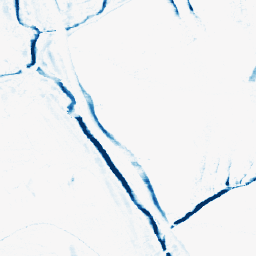
Category: morphological
Decomposition family: morphological_rect
Decomposition parameters: operation: closing
width: 10
height: 3
Upsampling method: area
Upsampling parameters: scale: 2
Upsampling scale: 2